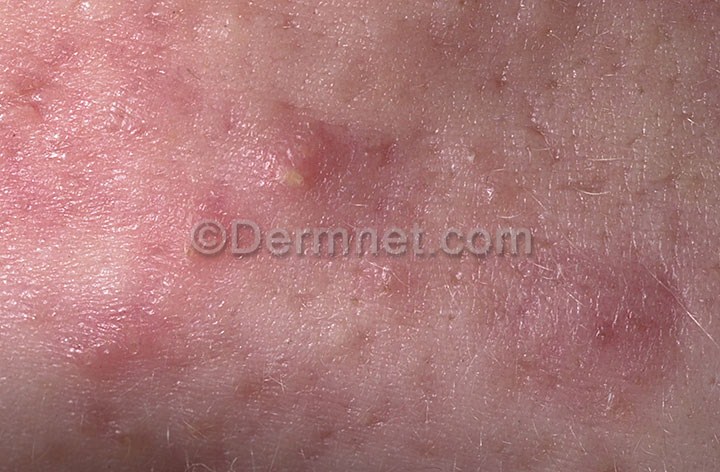
Disease: Acne and Rosacea Photos